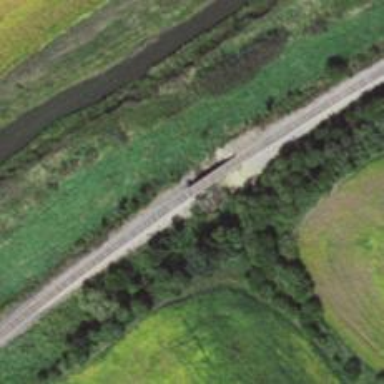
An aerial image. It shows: Bridge over railway line.